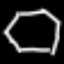
Label: octagon